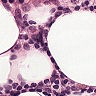
Metastatic tissue present: no